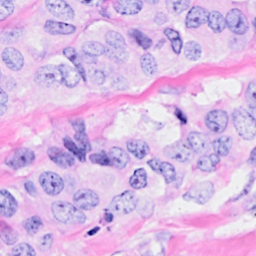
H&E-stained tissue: Breast